Field crop: tomato
Growth stage: 1
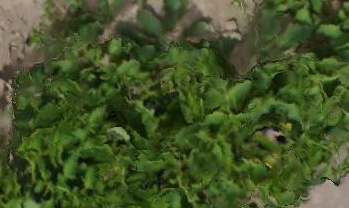
Species: tomato